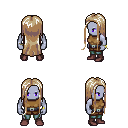
a pixel art fantasy rpg character, male body template, dark elf, purple skin, leather chest armor, teal pants, white blonde extra-long hairstyle, bracelets, maroon shoes, four views (front, back, left, right), 2x2 character sprite sheet, small pixel art, hard edges, no anti-aliasing